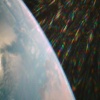
Label: sunburn